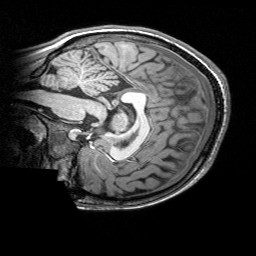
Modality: T1w
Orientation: sagittal
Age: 16
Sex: female
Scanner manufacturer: siemens
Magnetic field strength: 3 T
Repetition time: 2.53 s
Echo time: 0.00297 s